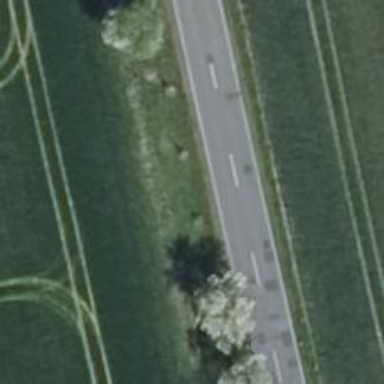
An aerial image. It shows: Row of deciduous broadleaved trees.